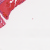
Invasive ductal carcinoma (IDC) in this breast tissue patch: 0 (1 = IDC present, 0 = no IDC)